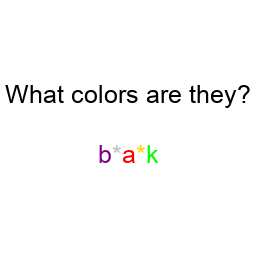
Color: purple, silver, red, gold, lime
Color name shown: black
Background color: white
Question text color: black